Question: I'm using PhoneGap to develop the android application with the help of Eclipse.
But since a long time ago, the logcat shows all kind of message(warning, error...) in orange color, and the information including PID/ Tag/ Time all disappear.
Here is the pic:

I tried to open another application and with different PhoneGap version but in vain.
Please help~
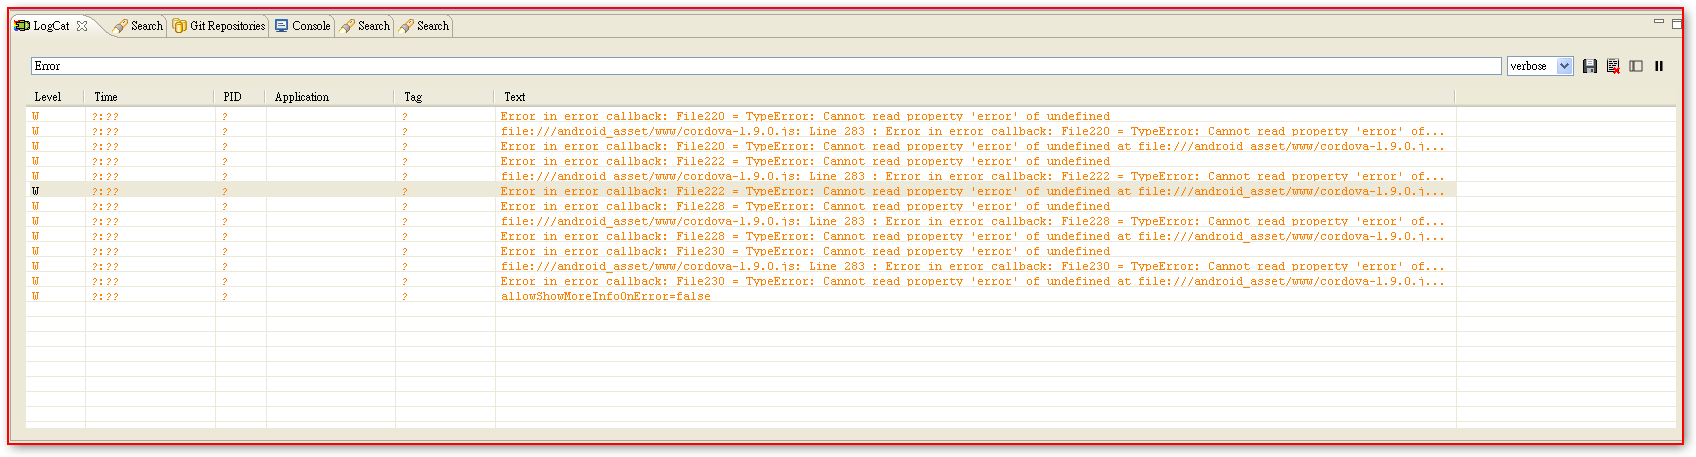
Answer: IT is happenning when you are using an android device with latest api with an outdated sdk. For me I was using adt 16 and when I tried to run my app in jelly bean it appears. So I updated to latest sdk and this is solved.
To update the sdk in your eclipse Window > Android SDK Manager. From there you can install new packages.
To update adt download the latest ADT plugin from <URL>. Then install it from Help > Install New Software then Local.
In my cases I had some problem for supportv4 library. I also updated it and reordered it to up. Else I dont think there is any other problem